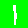
Digit: 1